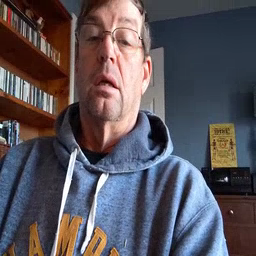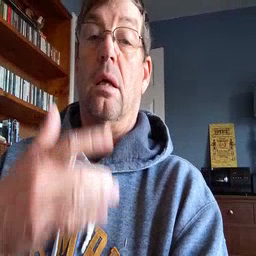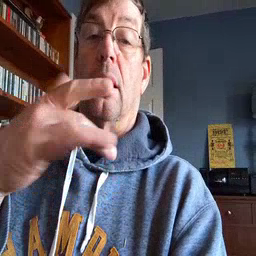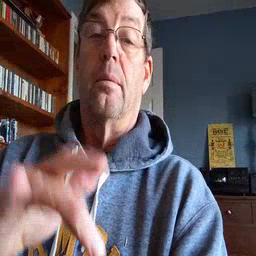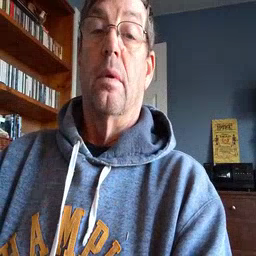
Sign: empty